An envelope spectrum derived from a bearing vibration measurement is shown; the reference markers locate BPFO, BPFI, BSF and FTF for this bearing geometry and shaft speed. Based on the visible evidence, which condition applies: normal, inner_race, outer_race, ball?
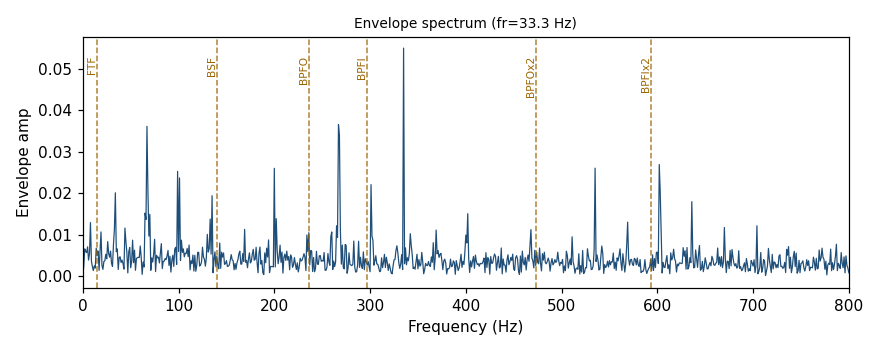
Answer: inner_race